This is a demodulated (Hilbert-envelope) spectrum computed from a bearing vibration snapshot; the dashed markers indicate where each bearing fault type would appear (BPFO, BPFI, BSF, FTF). Based on the visible evidence, which condition applies: normal, inner_race, outer_race, ball?
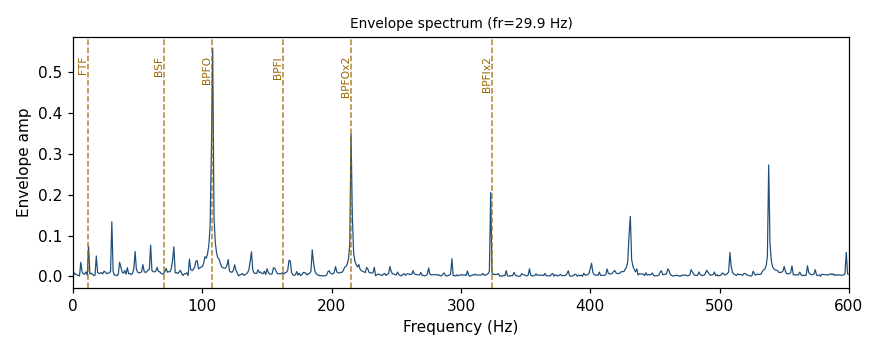
Answer: outer_race